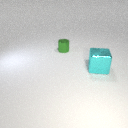
small green metal cylinder behind large cyan metal cube